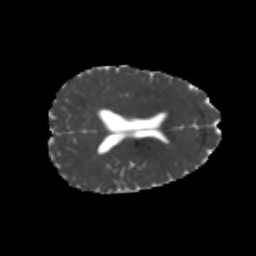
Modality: MD
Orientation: axial
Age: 25
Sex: female
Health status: healthy
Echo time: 0.074 s